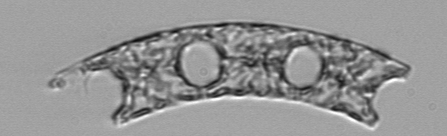
Label: Eucampia